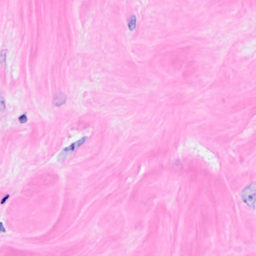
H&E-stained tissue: Breast